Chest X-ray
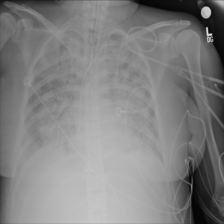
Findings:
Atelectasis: negative
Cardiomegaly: negative
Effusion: negative
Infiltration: positive
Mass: negative
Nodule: negative
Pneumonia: negative
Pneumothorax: negative
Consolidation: negative
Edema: negative
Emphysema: negative
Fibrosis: negative
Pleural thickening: negative
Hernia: negative